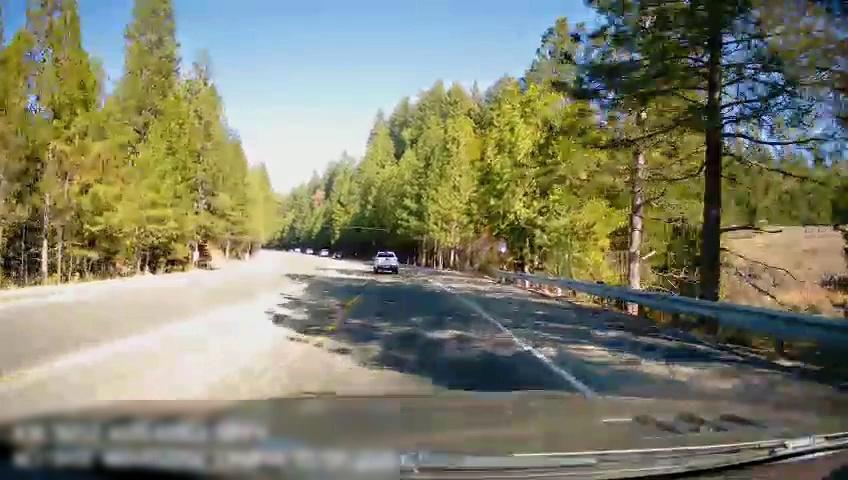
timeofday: Day
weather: Sunny
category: Drivable Space
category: Vehicles | Truck
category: Lanes | Alternate Lane
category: Lanes | Current Lane